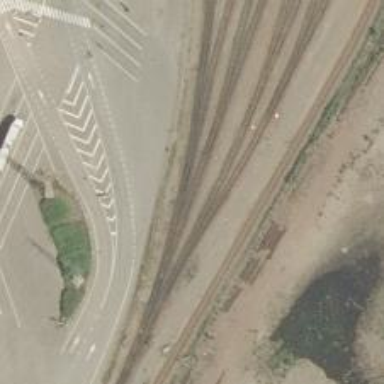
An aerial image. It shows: Rail spur service.